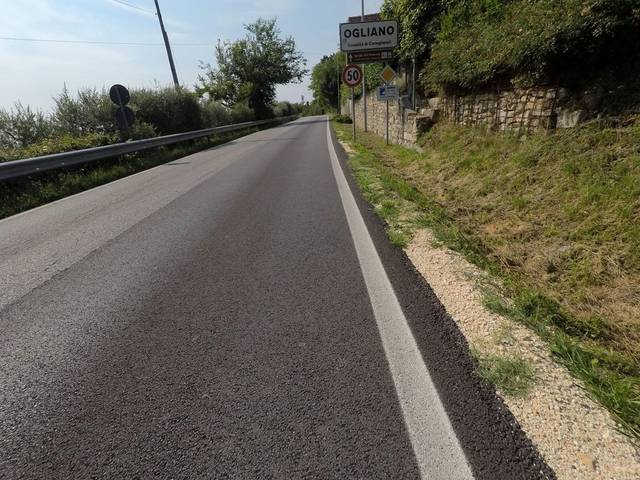
Region: Italy
Coordinates: 45.929, 12.299